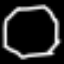
Label: octagon